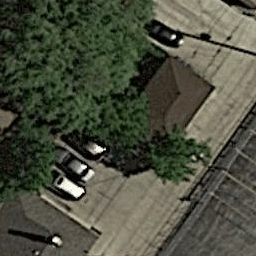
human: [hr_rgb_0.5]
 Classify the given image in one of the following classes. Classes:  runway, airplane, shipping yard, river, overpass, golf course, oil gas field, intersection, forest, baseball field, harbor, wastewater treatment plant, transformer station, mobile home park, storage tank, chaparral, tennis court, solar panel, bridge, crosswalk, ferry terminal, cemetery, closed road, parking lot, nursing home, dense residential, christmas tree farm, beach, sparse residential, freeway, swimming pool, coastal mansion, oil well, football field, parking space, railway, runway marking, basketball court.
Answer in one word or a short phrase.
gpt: basketball court